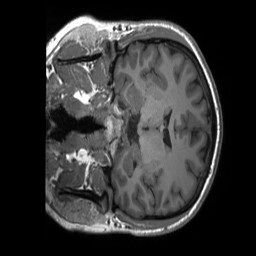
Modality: T1w
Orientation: coronal
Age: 29
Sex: male
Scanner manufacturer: siemens
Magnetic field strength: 3 T
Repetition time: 2.3 s
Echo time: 0.00232 s